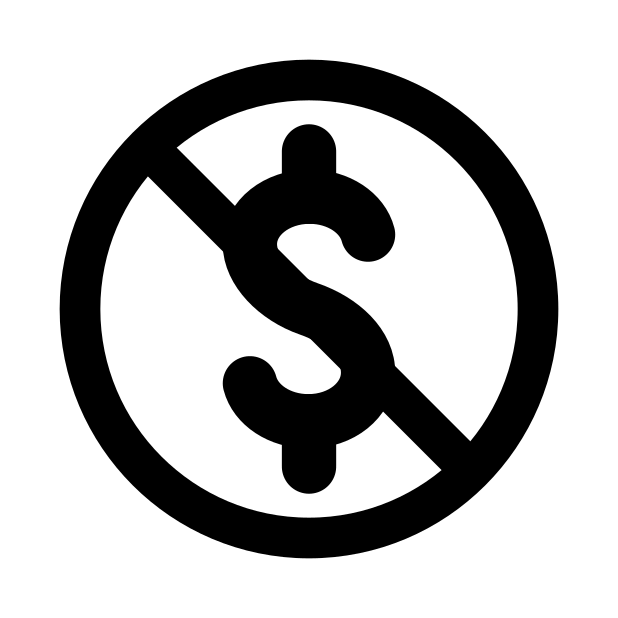
circled dollar sign with overlaid backslash